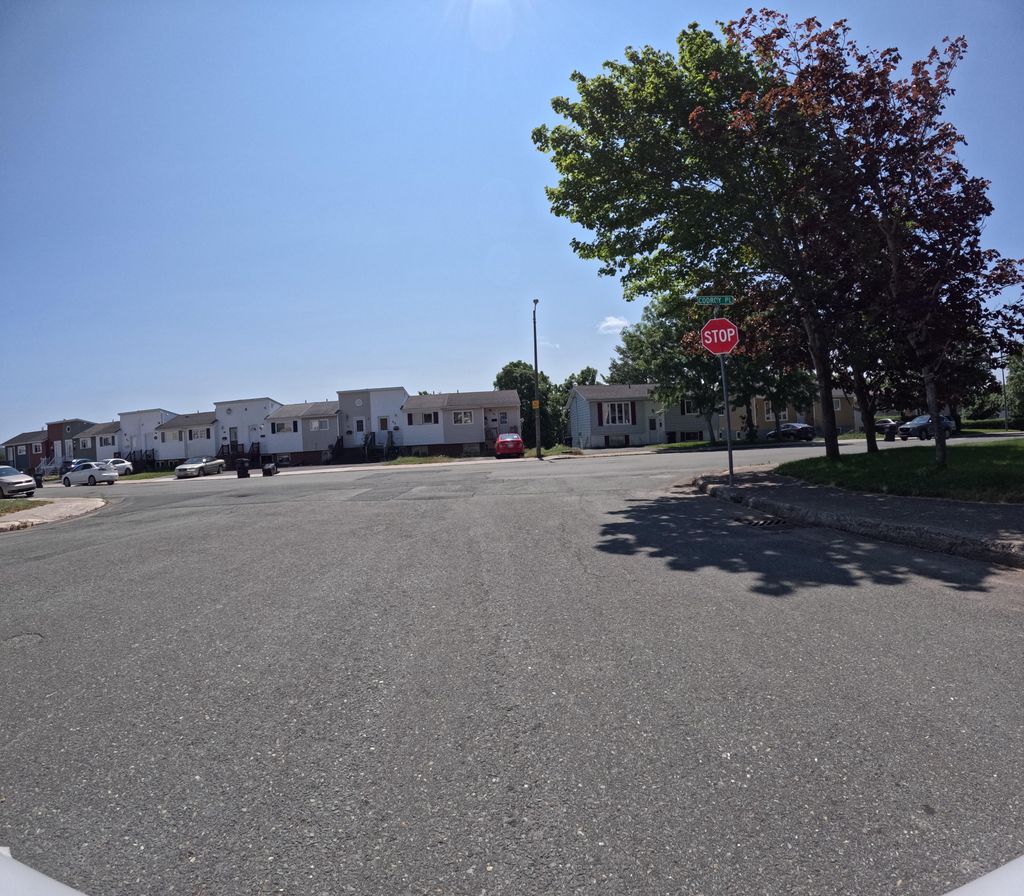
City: st_johns